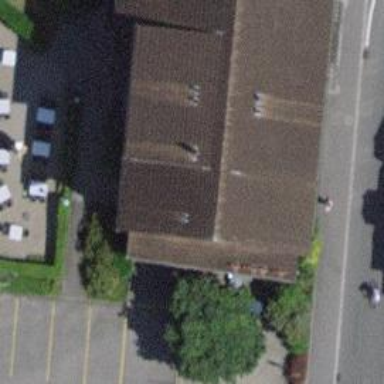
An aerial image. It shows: Restaurant.